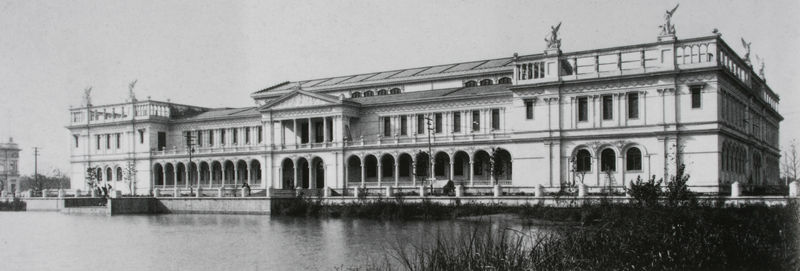
Titel: Woman's Building
Künstler: Sophia Hayden
Standort: Chicago
Institution: World's Columbian Exposition
Schlagwörter: flügel, schatten, wasser, fluss, menschen, see, stadt, teich, ufer, fenster, hell, licht, marmor, pfeiler, schmuck, skizze, säule, säulen, terasse, dach, gebäude, haus, schloss, leute, architektur, bach, gräser, spiegelung, brüstung, busch, büsche, gebüsch, gewässer, sonne, figur, klassizismus, renaissance, boot, turm, engel, balkon, relief, schiff, schiffe, bogen, fassade, italien, venedig, mast, russland, giebel, mauer, graphik, weis, empore, pilaster, rand, figuren, anleger, kai, promenade, pier, treppe, seitenansicht, geländer, stufen, podest, foto, fotografie, bögen, eingang, arkade, loggia, palast, palazzo, torbogen, balustrade, strommast, dachfenster, entwurf, sieg, fenre, arkaden, photo, fries, portal, skulpturen, risalit, portikus, rundbögen, erhoben, florenz, schlos, historismus, uferpromenade, geschosse, dresden, geflügelt, druch, nike, gebälk, palais, bauplastik, tympanon, risalite, brunelleschi, satteldach, bogengang, lisene, palladio, blendbogen, zentriert, längsseite, stick, leibung, akroterien, treffe, attikafiguren, bel etage, siegesgöttin, dachterasse, rundell, arkadenbögen, vicenza, siegesengel, gesimt, längsfassade, pano nobile, radiuerng, tempelportikus